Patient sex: F
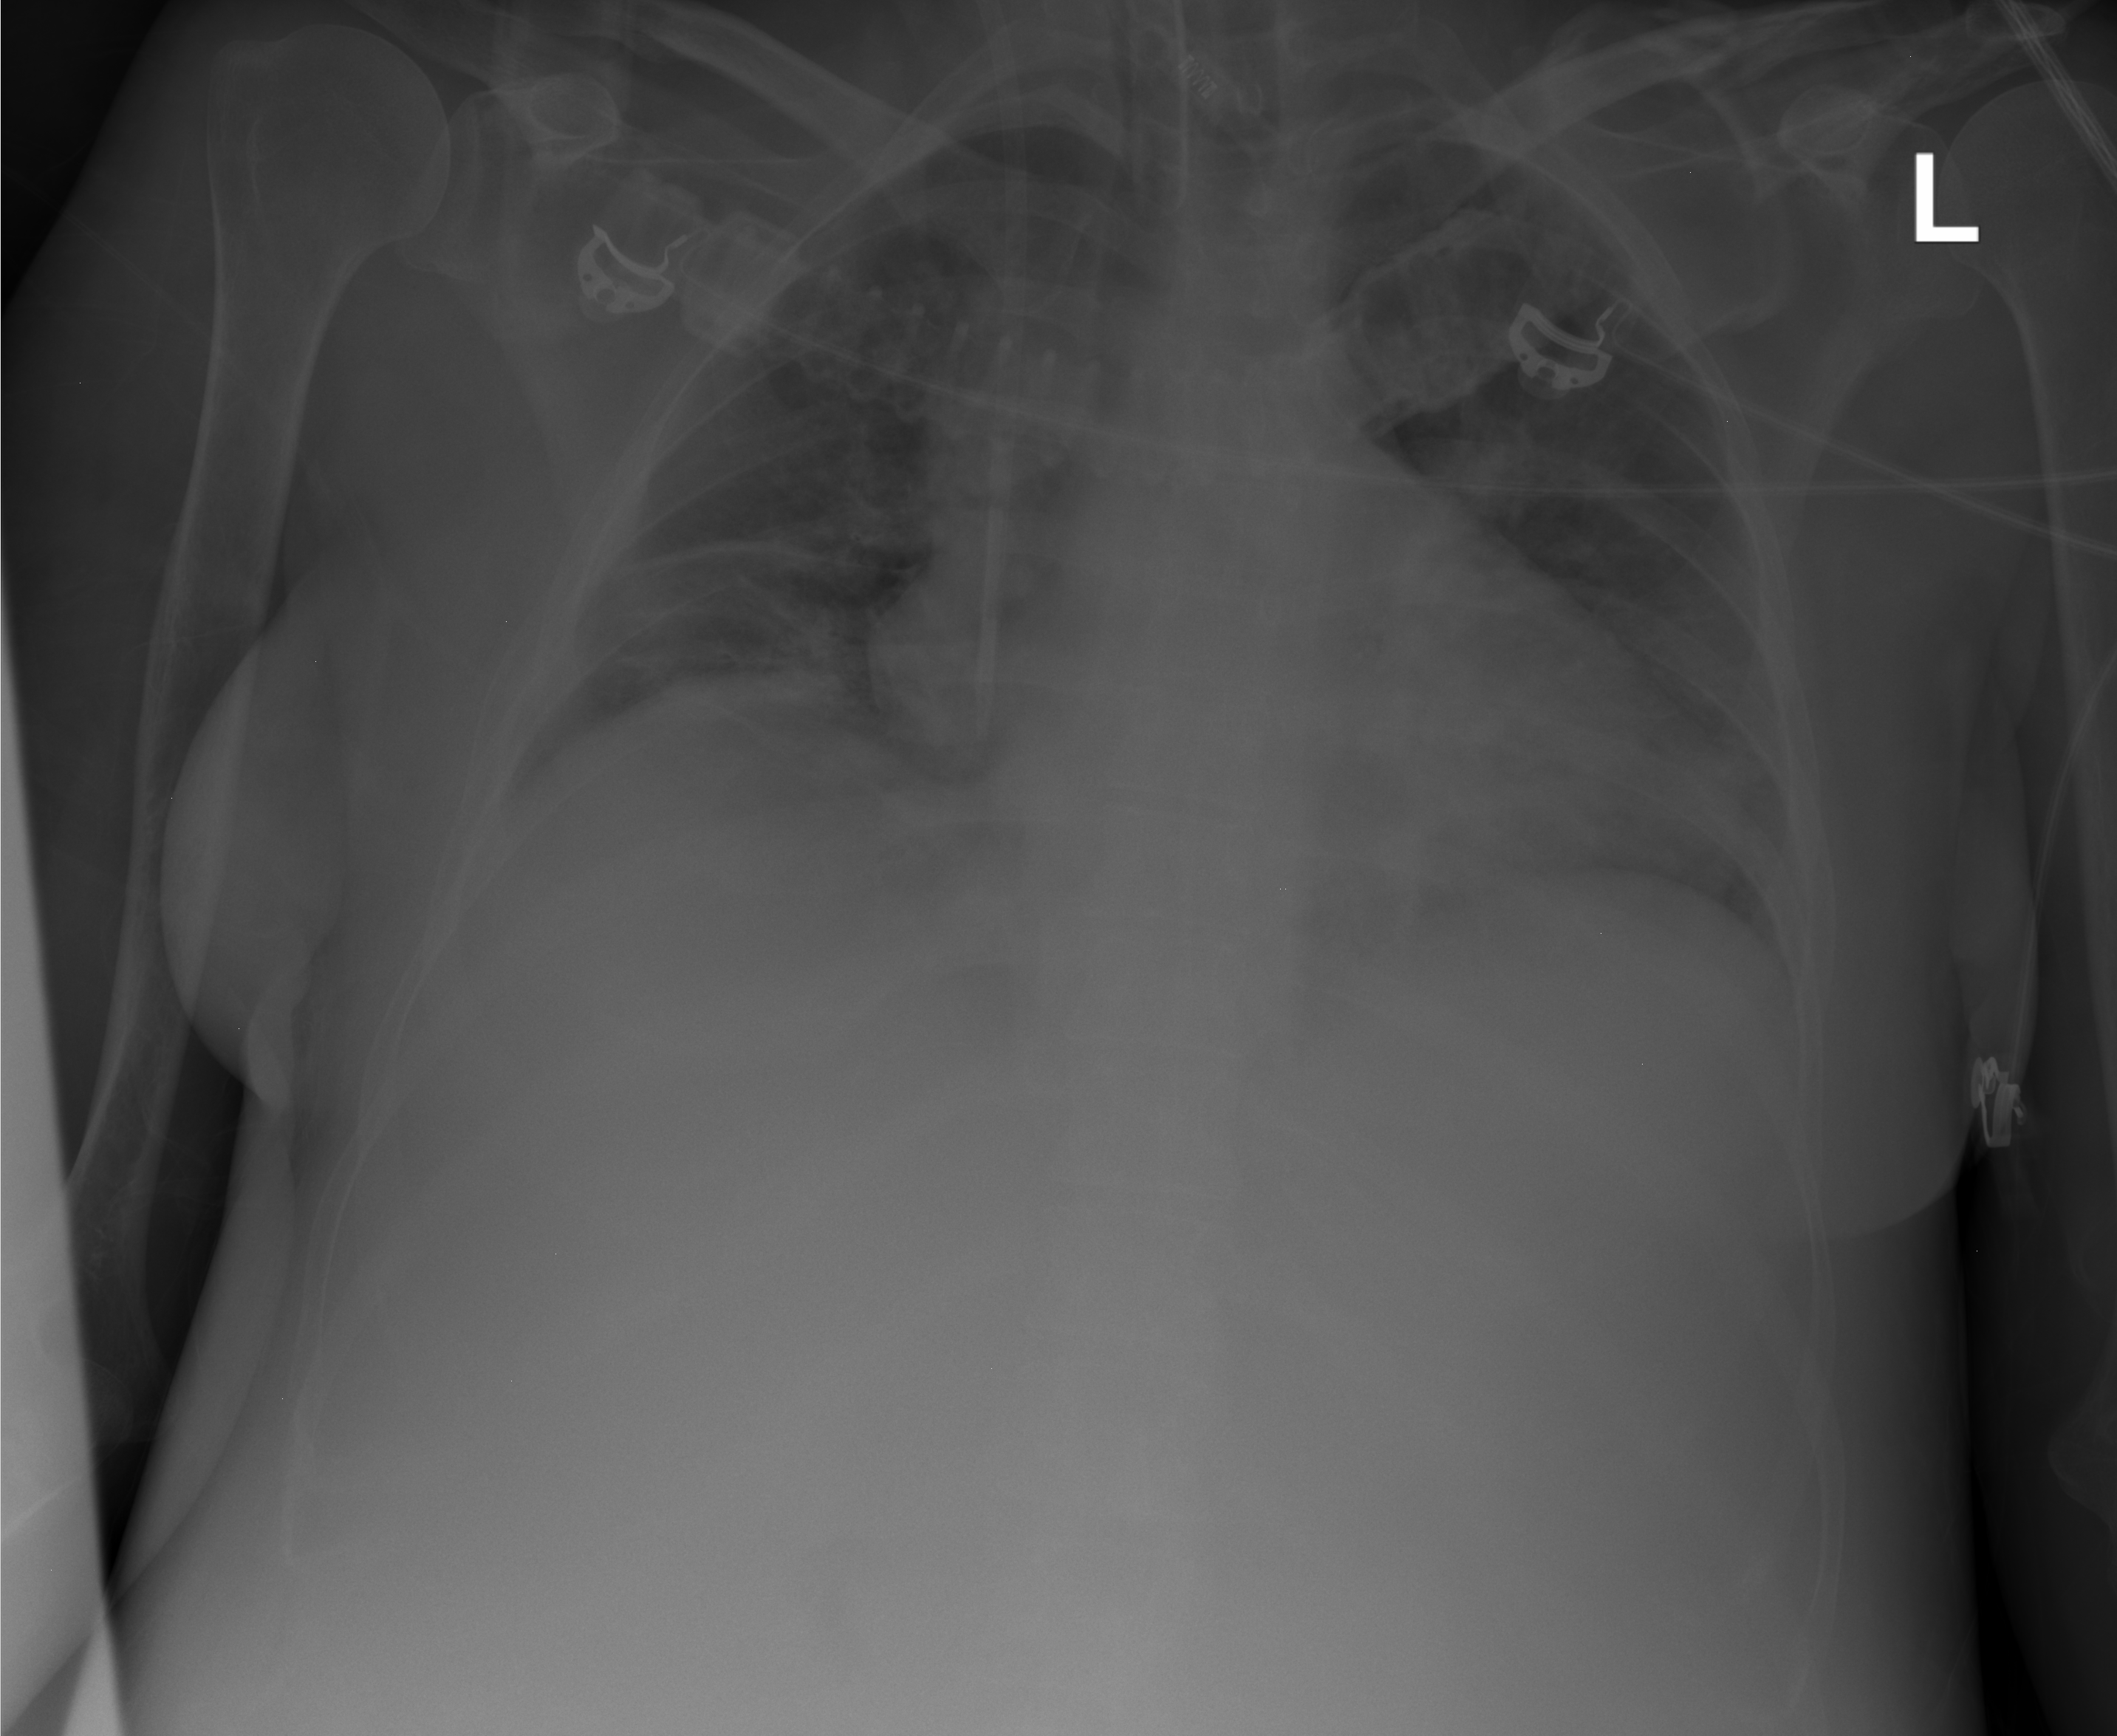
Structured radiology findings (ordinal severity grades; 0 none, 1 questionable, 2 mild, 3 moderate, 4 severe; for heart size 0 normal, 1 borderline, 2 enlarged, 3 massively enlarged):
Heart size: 0
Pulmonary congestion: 2
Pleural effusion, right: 1
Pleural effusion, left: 2
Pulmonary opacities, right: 2
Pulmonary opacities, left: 0
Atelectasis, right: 2
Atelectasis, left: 2